Interaction volume radius: 5 \u00c5
Interaction volume height: 10 \u00c5
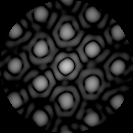
Disorder parameter: 0.1139